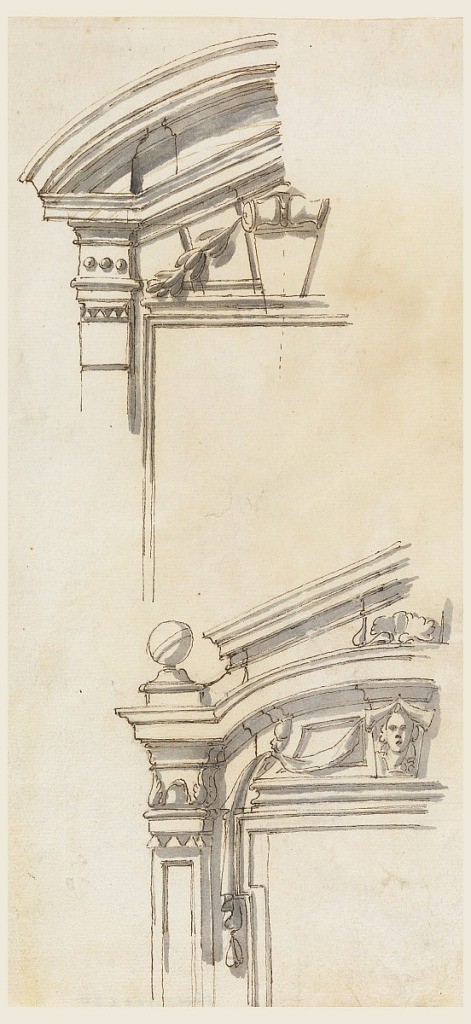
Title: Two Window Cases
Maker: Filippo Marchionni, Italian, 1732–1805
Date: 1750–1800
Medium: Graphite, pen and ink, brush and gray watercolor on laid paper
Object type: Drawing
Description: Above: pediment is circular with an angularly broken base. In the interval between the window frame and the base is a keystone from which a garland hangs. A first design of the pediment has been made invalid. Below, the scheme is the same as above. The window frame is surrounded by a panel with pillars laterally supporting an entablature, straight above the capitals then curved upward. On top is a pointed pediment with a sphere upon a base above the straight part. In front of the keystone is a female head with drapery hanging down.